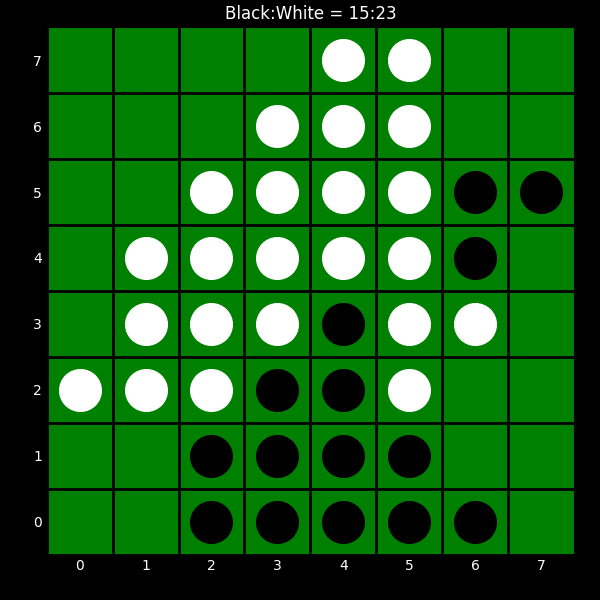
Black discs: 15
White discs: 23